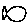
Label: fish